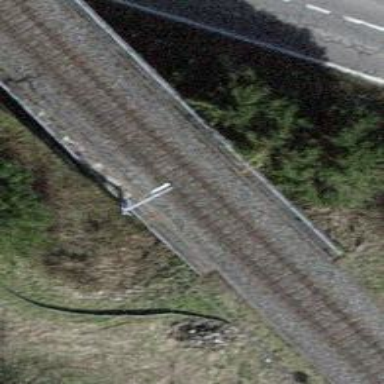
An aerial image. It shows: Bridge with electrified railway tracks featuring contact line.